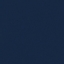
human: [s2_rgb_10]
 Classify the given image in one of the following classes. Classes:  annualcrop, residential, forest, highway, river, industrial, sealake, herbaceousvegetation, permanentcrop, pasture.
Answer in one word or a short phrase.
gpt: SeaLake